Interaction volume radius: 5 \u00c5
Interaction volume height: 15 \u00c5
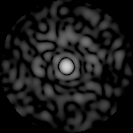
Disorder parameter: 0.7641